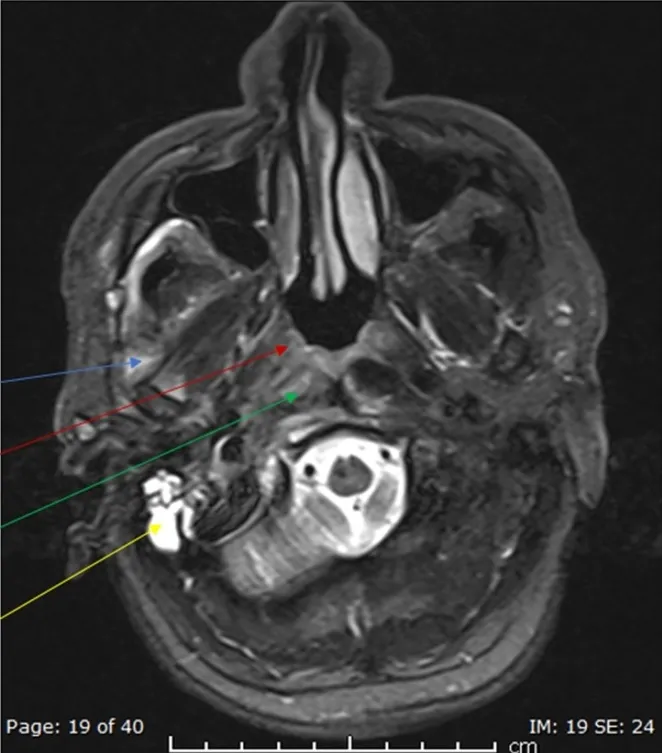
Axial STIR MRI sequence demonstrates hyperintensity (oedema) in multiple neck spaces including masticator space adjacent to the lateral pterygoid muscle (blue arrow). There is mucosal congestion within the nasopharynx (red arrow) with high signal noted posteriorly in the longus capitis muscle (green arrow) suggestive of extension through the retropharyngeal space. Note fluid secretions within the right mastoid air cells (yellow arrow). (For interpretation of the references to colour in this Figure legend, the reader is referred to the web version of this article).
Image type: radiology (mri)